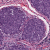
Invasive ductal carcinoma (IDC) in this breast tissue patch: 0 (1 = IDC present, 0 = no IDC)